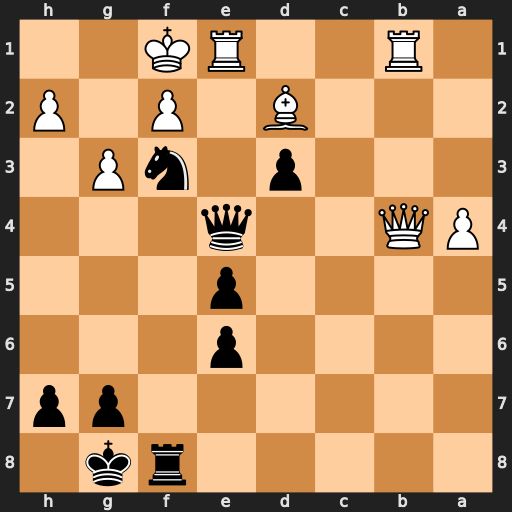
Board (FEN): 5rk1/6pp/4p3/4p3/PQ2q3/3p1nP1/3B1P1P/1R2RK2
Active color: b
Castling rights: -
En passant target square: -
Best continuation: Nxd2+ Kg1 Nf3+